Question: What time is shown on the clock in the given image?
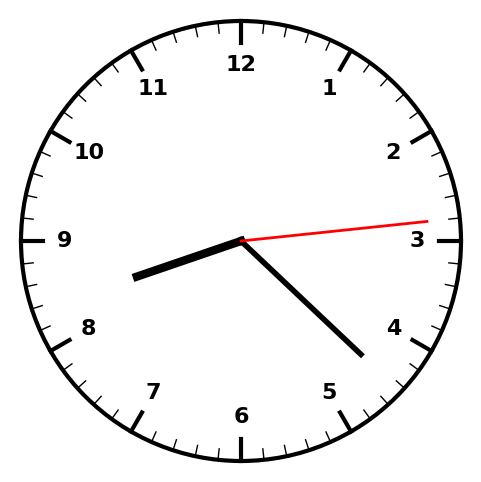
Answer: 08:22:14